Interaction volume radius: 10 \u00c5
Interaction volume height: 20 \u00c5
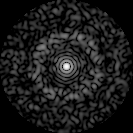
Disorder parameter: 0.836